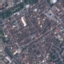
Label: Residential